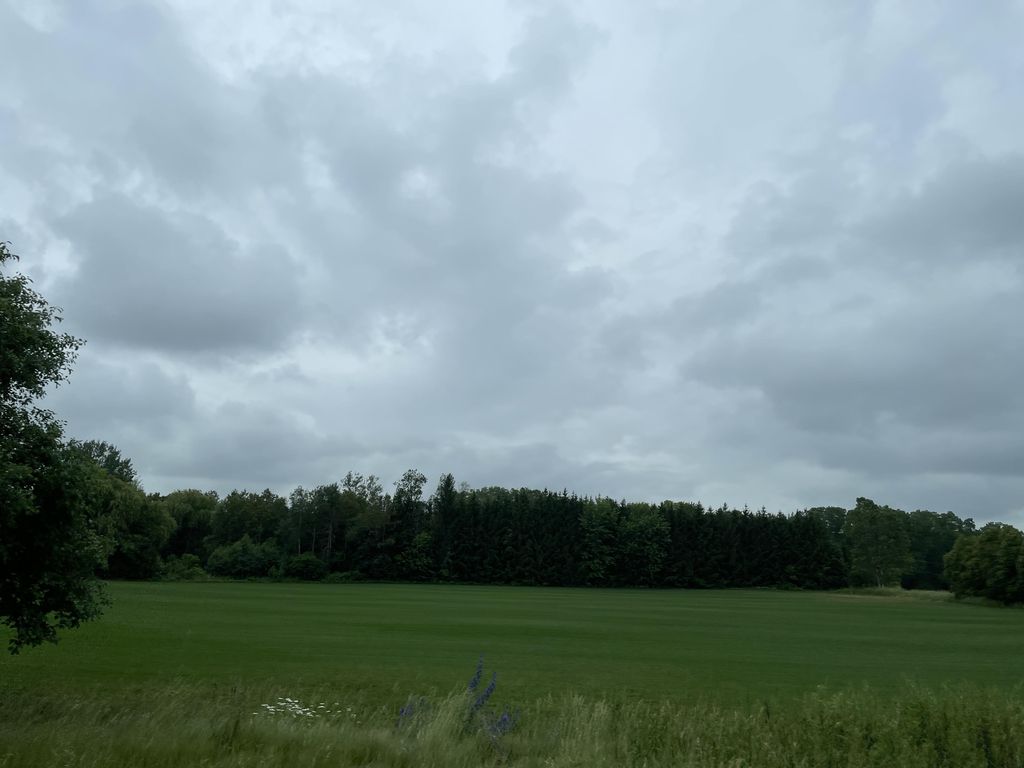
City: kitchener-waterloo